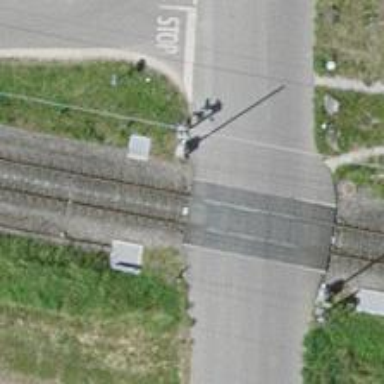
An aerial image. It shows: Railway level crossing.